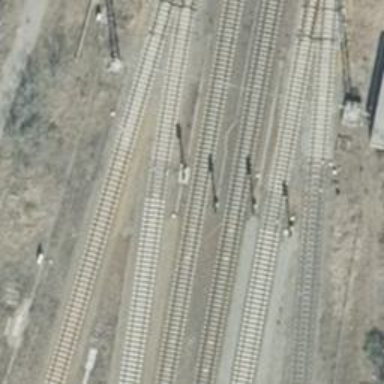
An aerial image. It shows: Railway signal with block marker train protection type.